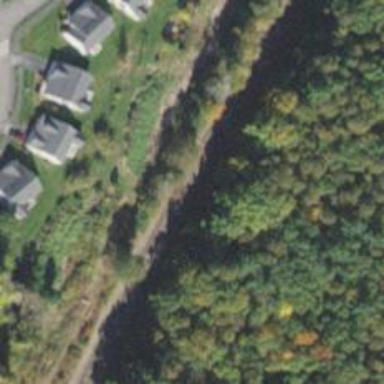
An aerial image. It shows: Disused railway siding.